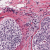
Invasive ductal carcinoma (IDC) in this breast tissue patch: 1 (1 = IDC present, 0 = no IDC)